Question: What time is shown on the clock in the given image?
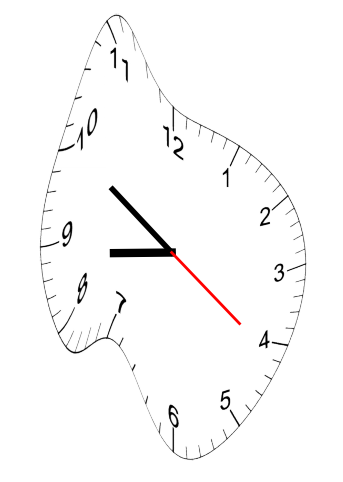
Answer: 08:50:21